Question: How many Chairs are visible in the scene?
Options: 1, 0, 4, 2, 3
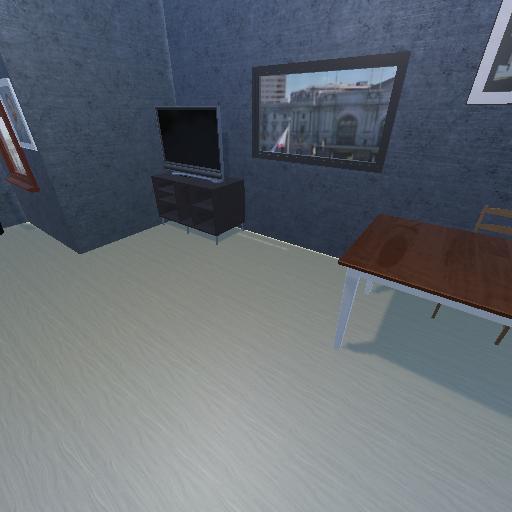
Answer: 1